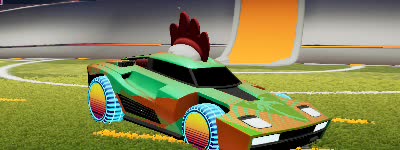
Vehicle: breakout